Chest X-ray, AP view. Patient: 30 years old, sex M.
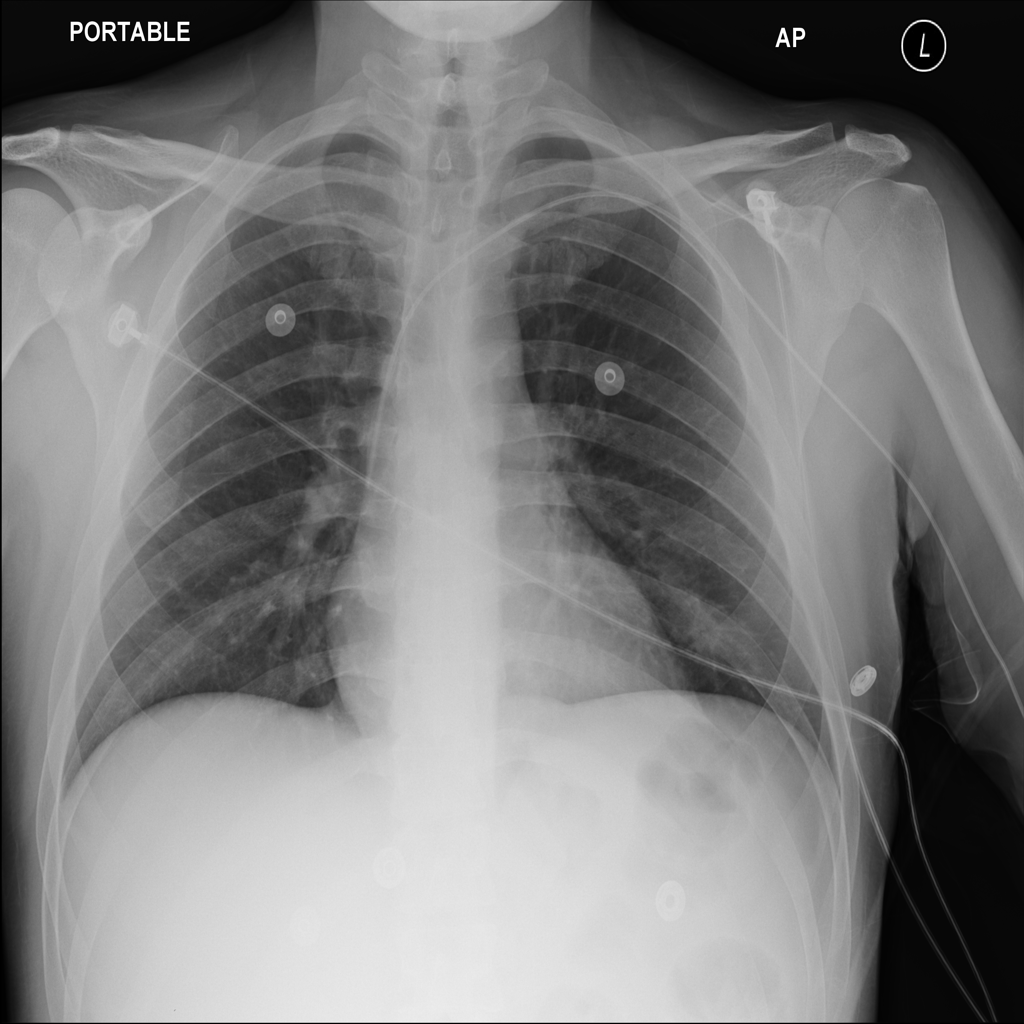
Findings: No Finding